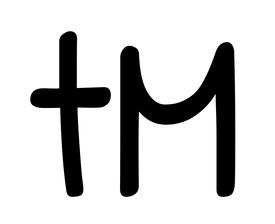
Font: PatrickHand-Regular